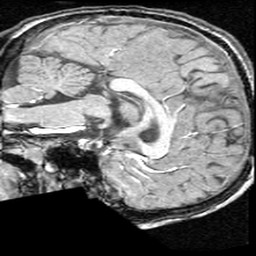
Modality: T1w
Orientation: sagittal
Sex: male
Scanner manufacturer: ge
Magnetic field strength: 1.5 T
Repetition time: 21 s
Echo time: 0.008 s